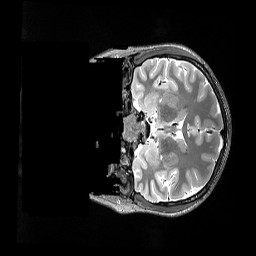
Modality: T2w
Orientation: coronal
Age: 22
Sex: female
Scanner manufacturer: siemens
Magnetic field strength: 3 T
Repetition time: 3.2 s
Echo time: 0.562 s